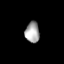
Tissue: lung
Cell type: Others
Senescence score: 0.1769
Nuclear area (px): 292
Mean DAPI intensity: 165.432